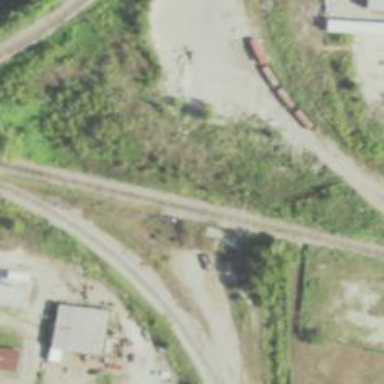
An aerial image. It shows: Abandoned railway.